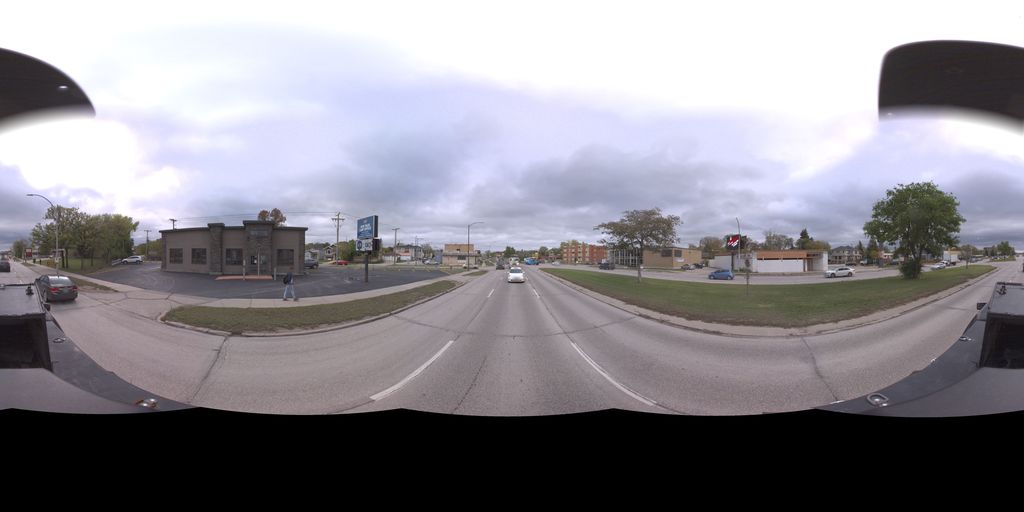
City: winnipeg